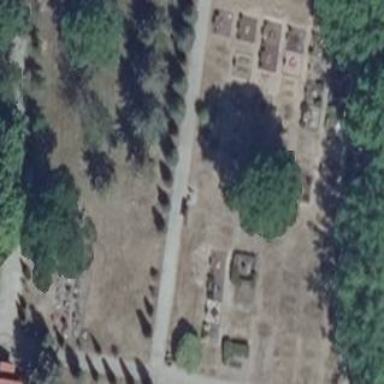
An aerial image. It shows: Cemetery.